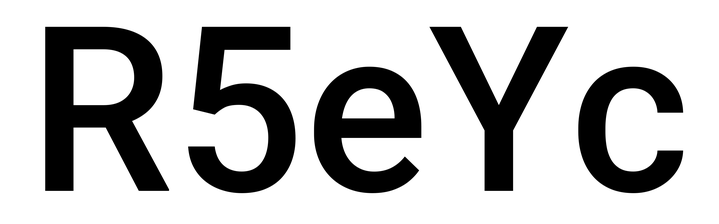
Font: Roboto_Medium